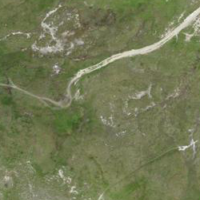
EUNIS habitat code: 26
Species observed at this site:
Nardus stricta
Dactylorhiza viridis